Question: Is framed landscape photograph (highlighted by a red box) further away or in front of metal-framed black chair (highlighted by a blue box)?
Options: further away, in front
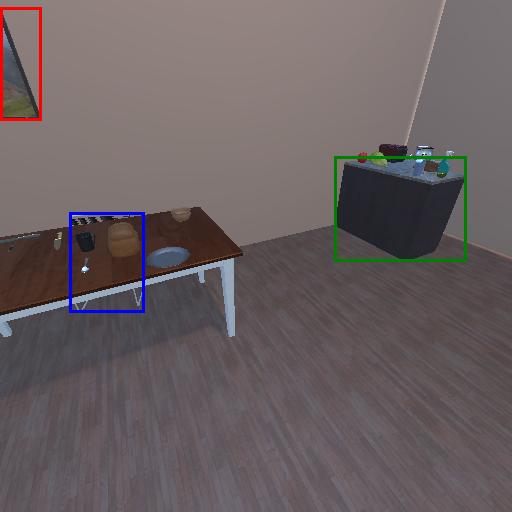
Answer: further away